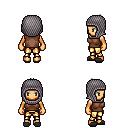
a pixel art fantasy rpg character, female body template, human, tanned skin, brown sleeveless shirt, gold greaves, white blonde short mohawk hairstyle, chain hood, gray slippers, four views (front, back, left, right), 2x2 character sprite sheet, small pixel art, hard edges, no anti-aliasing